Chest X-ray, PA view. Patient: 8 years old, sex M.
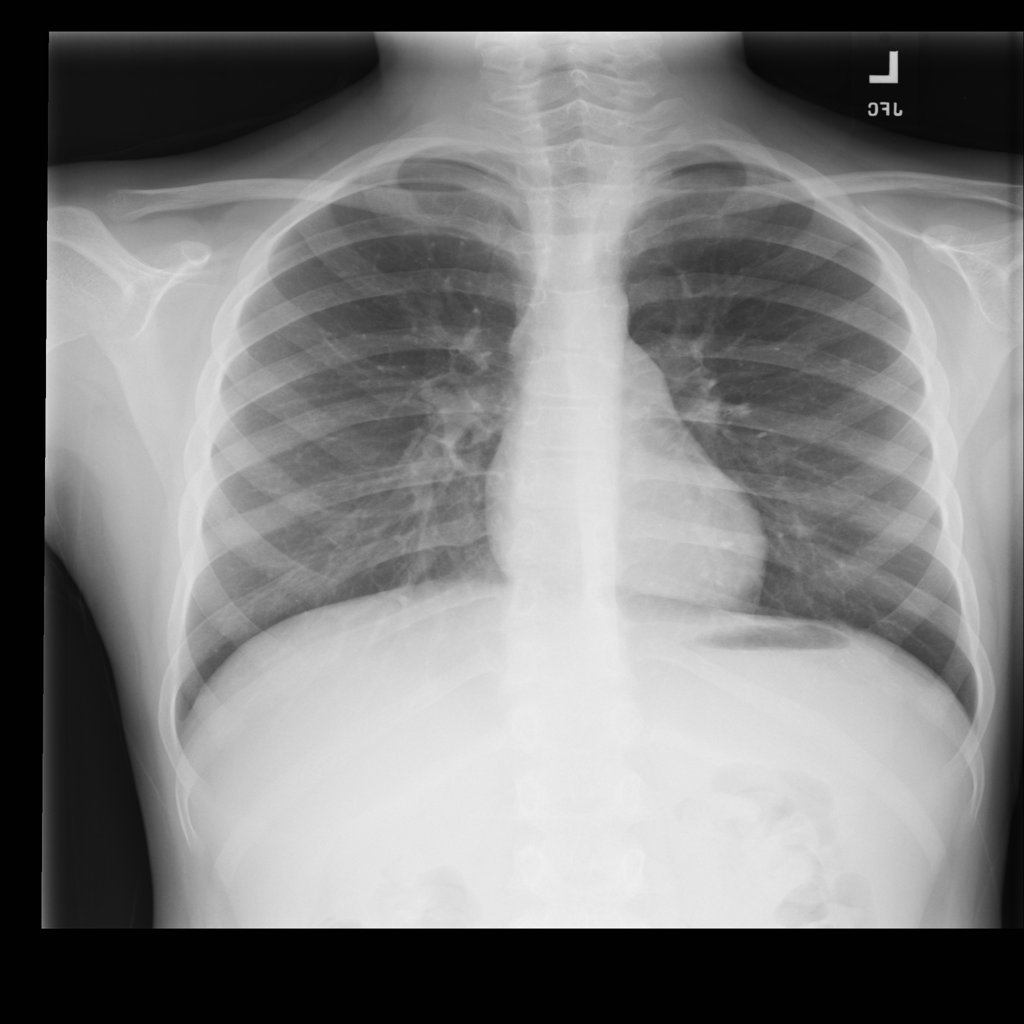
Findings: No Finding